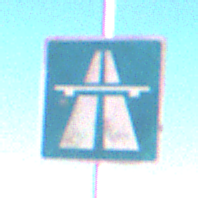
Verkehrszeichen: Autobahn
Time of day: MorningAfternoon
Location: Outdoor (RoadRail)
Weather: Clear
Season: NotSpecified
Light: Natural